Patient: sex M, age 17
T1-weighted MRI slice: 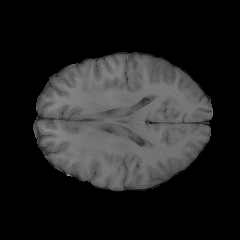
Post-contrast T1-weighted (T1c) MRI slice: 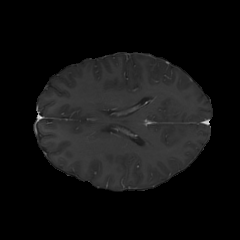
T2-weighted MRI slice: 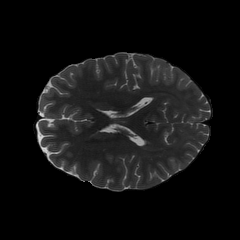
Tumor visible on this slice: no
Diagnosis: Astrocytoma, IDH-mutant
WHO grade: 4